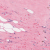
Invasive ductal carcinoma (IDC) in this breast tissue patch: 0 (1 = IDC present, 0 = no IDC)